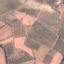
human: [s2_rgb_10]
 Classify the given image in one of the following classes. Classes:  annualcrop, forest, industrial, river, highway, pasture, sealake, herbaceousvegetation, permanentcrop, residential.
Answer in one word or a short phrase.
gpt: PermanentCrop